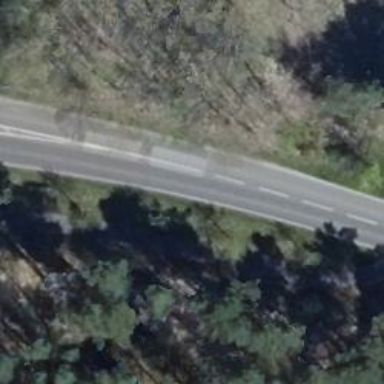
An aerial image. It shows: Secondary road with asphalt surface. There is shared lane on the left side for cyclists.